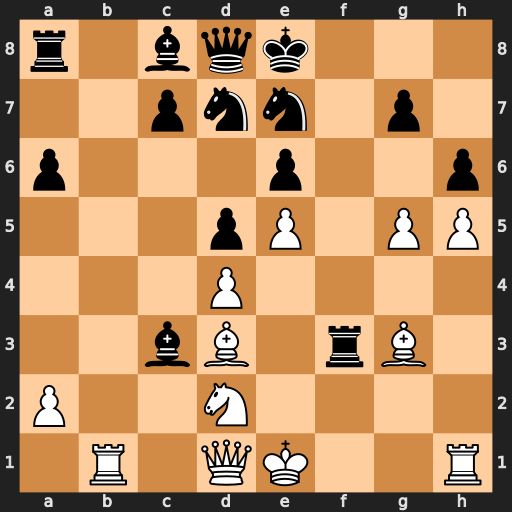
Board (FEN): r1bqk3/2pnn1p1/p3p2p/3pP1PP/3P4/2bB1rB1/P2N4/1R1QK2R
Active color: w
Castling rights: Kq
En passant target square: -
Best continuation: Qxf3 Bxd2+ Kxd2